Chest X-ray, PA view. Patient: 70 years old, sex M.
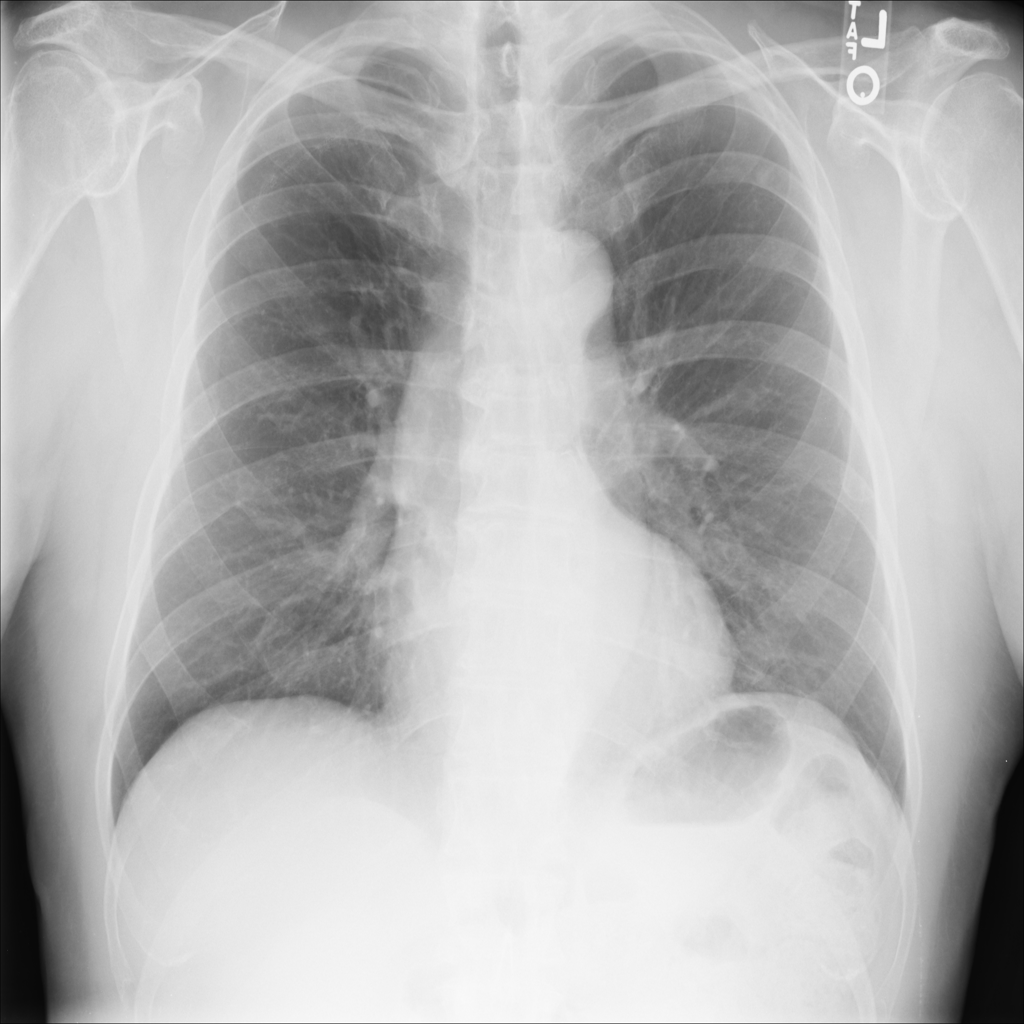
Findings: Nodule